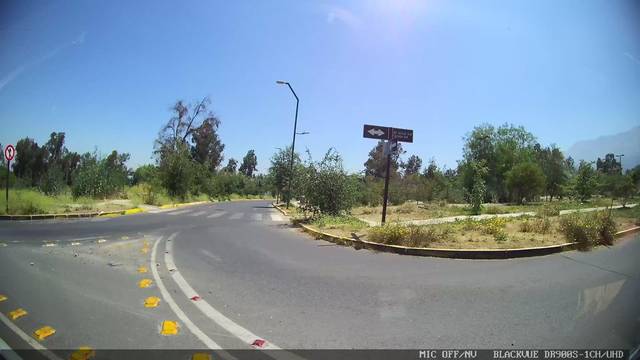
Region: Chile
Coordinates: -33.502, -70.538